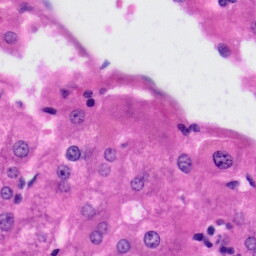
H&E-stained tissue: Liver